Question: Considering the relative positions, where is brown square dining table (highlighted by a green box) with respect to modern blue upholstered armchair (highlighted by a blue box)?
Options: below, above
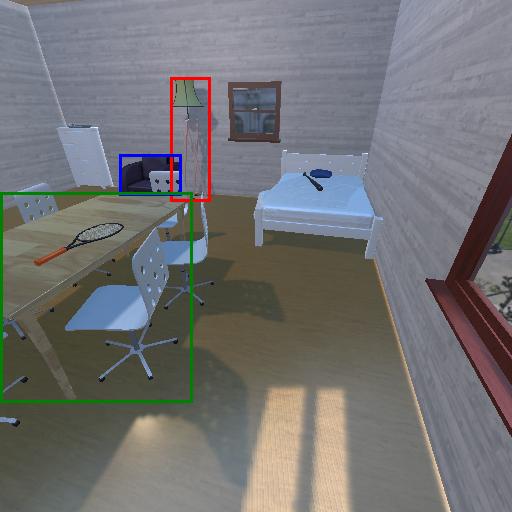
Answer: below